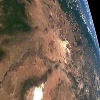
Label: land